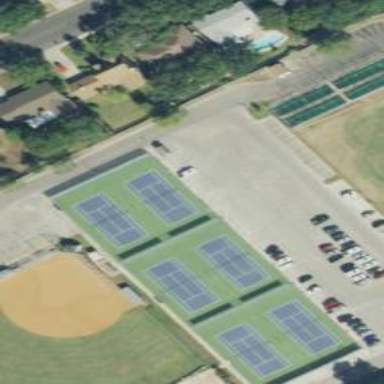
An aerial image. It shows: Tennis court on pitch designated for leisure land.